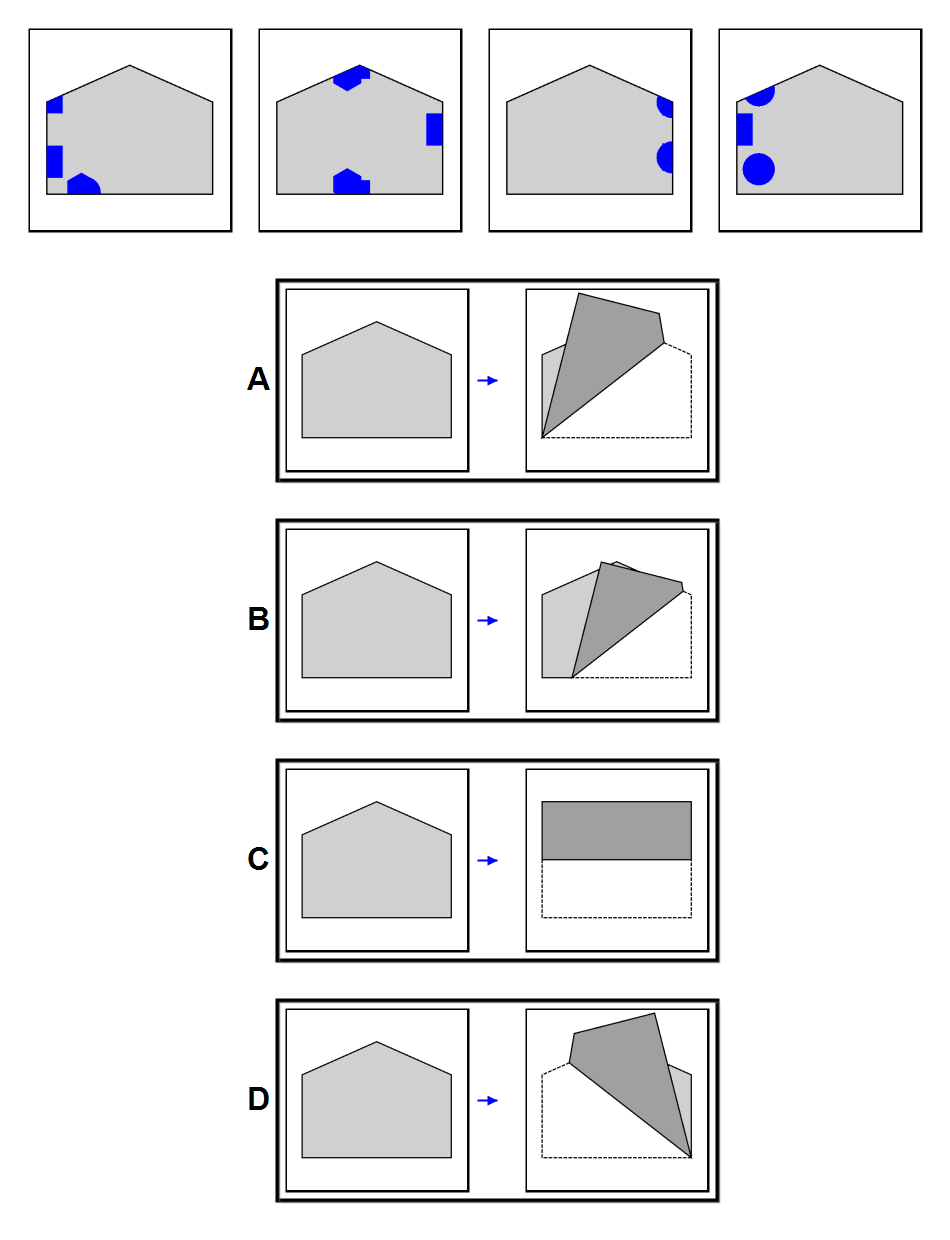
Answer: C